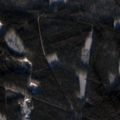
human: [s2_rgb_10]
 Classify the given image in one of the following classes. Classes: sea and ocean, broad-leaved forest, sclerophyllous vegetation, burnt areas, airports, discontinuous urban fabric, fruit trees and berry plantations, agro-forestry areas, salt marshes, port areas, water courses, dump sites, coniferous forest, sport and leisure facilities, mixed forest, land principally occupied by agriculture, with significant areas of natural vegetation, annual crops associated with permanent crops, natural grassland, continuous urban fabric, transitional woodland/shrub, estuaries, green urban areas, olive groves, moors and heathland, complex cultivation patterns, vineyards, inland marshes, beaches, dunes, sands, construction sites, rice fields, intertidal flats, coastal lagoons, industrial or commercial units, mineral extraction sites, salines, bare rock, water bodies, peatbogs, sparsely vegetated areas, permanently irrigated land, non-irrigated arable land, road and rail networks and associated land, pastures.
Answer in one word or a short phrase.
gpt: coniferous forest, transitional woodland/shrub